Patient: sex M, age 36
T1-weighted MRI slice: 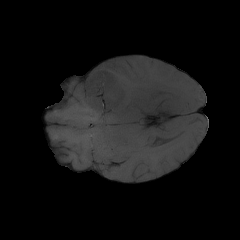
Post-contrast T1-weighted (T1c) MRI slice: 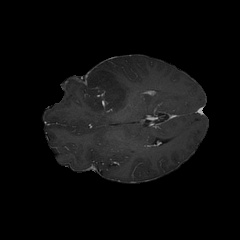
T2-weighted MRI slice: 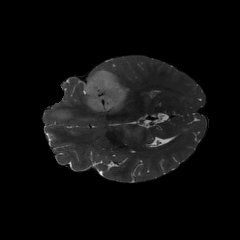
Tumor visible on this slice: yes
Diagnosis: Glioblastoma, IDH-wildtype
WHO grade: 4